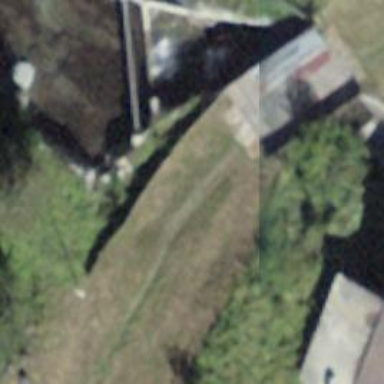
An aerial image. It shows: Path on bridge.